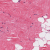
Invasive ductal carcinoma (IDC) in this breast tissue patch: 0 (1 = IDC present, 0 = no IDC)